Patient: sex F, age 38
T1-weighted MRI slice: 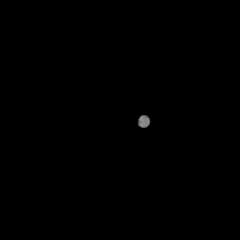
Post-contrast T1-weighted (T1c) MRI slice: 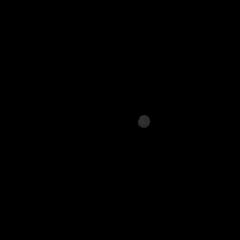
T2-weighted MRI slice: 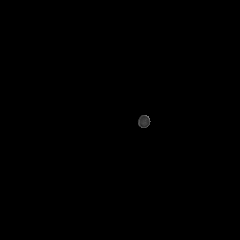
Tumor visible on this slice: no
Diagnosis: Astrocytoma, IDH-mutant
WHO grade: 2